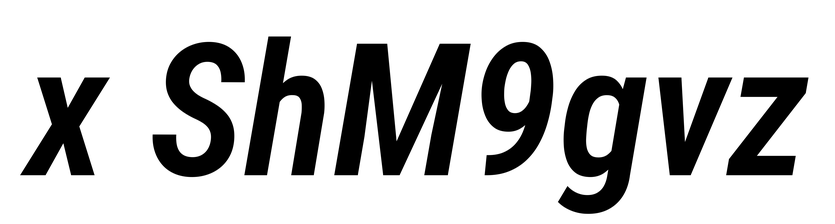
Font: Roboto-Italic_Condensed_SemiBold_Italic